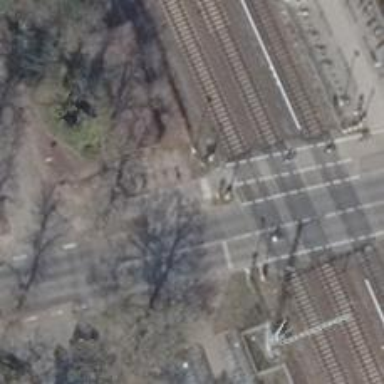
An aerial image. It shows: Asphalt sidewalk along the footway.